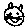
Label: cat